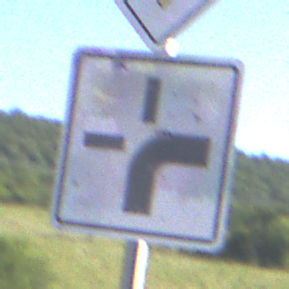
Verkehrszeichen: VerlaufVorfahrtsstrasse3
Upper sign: Vorfahrtsstrasse
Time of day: MorningAfternoon
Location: Outdoor (RoadRail)
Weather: PartlyCloudy
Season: NotSpecified
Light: Natural